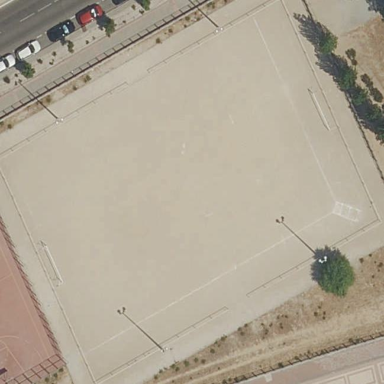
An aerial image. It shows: Soccer pitch for outdoor sports and leisure activities.